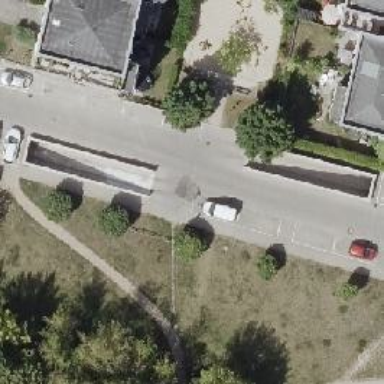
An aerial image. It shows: Parking entrance with concrete surface.